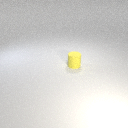
small yellow rubber cylinder